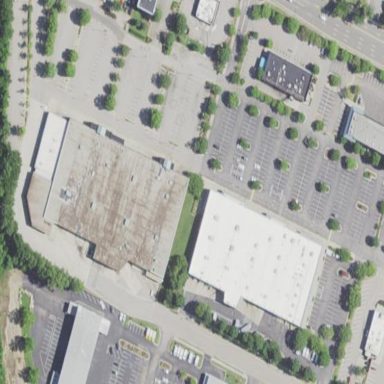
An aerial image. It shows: Commercial building.